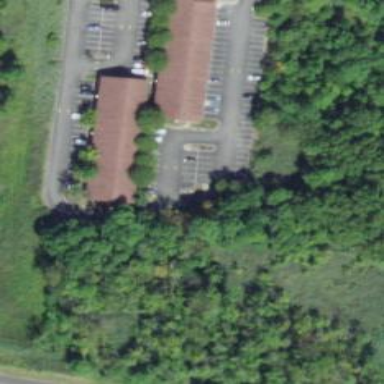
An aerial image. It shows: Hotel building.